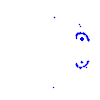
Particle: proton